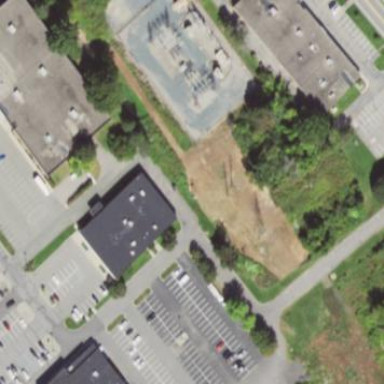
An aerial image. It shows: Outdoor distribution-level power substation enclosed by fence.